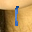
Label: 1